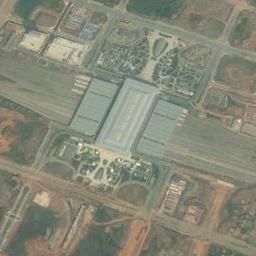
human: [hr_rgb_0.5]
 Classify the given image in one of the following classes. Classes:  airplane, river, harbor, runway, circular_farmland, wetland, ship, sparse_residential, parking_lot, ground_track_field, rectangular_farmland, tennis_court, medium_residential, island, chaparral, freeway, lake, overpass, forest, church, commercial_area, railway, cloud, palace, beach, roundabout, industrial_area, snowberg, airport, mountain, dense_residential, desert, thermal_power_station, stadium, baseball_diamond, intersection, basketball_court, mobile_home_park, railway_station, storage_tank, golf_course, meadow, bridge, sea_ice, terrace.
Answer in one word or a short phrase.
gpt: railway_station